Question: I'm attempting to use a jQuery script I've found on
<URL>
on my website to create a lightbox/domwindow popup when a visitor clicks a link.
Unfortunately, it appears the script isn't releasing memory when the user closes the dom window. If the user opens and closes the window several times, it causes the page to slow down dramatically and crash the user's browser.
Here is the jQuery script from the above website:
'''
(function($){
//closeDOMWindow
$.fn.closeDOMWindow = function(settings){
if(!settings){settings={};}
var run = function(passingThis){
if(settings.anchoredClassName){
var $anchorClassName = $('.'+settings.anchoredClassName);
$anchorClassName.fadeOut('fast',function(){
if($.fn.draggable){
$anchorClassName.draggable('destory').trigger("unload").remove();
}else{
$anchorClassName.trigger("unload").remove();
}
});
if(settings.functionCallOnClose) {
settings.functionCallAfterClose();
}
}else{
var $DOMWindowOverlay = $('#DOMWindowOverlay');
var $DOMWindow = $('#DOMWindow');
$DOMWindowOverlay.fadeOut('fast',function(){
$DOMWindowOverlay.trigger('unload').unbind().remove();
});
$DOMWindow.fadeOut('fast',function(){
if($.fn.draggable){
$DOMWindow.draggable("destroy").trigger("unload").remove();
}else{
$DOMWindow.trigger("unload").remove();
}
});
$(window).unbind('scroll.DOMWindow');
$(window).unbind('resize.DOMWindow');
if($.fn.openDOMWindow.isIE6){$('#DOMWindowIE6FixIframe').remove();}
if(settings.functionCallOnClose){settings.functionCallAfterClose();}
}
};
if(settings.eventType){//if used with $().
return this.each(function(index){
$(this).bind(settings.eventType, function(){
run(this);
return false;
});
});
}else{//else called as $.function
run();
}
};
//allow for public call, pass settings
$.closeDOMWindow = function(s){$.fn.closeDOMWindow(s);};
//openDOMWindow
$.fn.openDOMWindow = function(instanceSettings){
var shortcut = $.fn.openDOMWindow;
//default settings combined with callerSettings////////////////////////////////////////////////////////////////////////
shortcut.defaultsSettings = {
anchoredClassName:'',
anchoredSelector:'',
borderColor:'#ccc',
borderSize:'4',
draggable:0,
eventType:null, //click, blur, change, dblclick, error, focus, load, mousedown, mouseout, mouseup etc...
fixedWindowY:100,
functionCallOnOpen:null,
functionCallOnClose:null,
height:500,
loader:0,
loaderHeight:0,
loaderImagePath:'',
loaderWidth:0,
modal:0,
overlay:1,
overlayColor:'#000',
overlayOpacity:'85',
positionLeft:0,
positionTop:0,
positionType:'centered', // centered, anchored, absolute, fixed
width:500,
windowBGColor:'#fff',
windowBGImage:null, // http path
windowHTTPType:'get',
windowPadding:10,
windowSource:'inline', //inline, ajax, iframe
windowSourceID:'',
windowSourceURL:'',
windowSourceAttrURL:'href'
};
var settings = $.extend({}, $.fn.openDOMWindow.defaultsSettings , instanceSettings || {});
//Public functions
shortcut.viewPortHeight = function(){ return self.innerHeight || document.documentElement.clientHeight || document.body.clientHeight;};
shortcut.viewPortWidth = function(){ return self.innerWidth || document.documentElement.clientWidth || document.body.clientWidth;};
shortcut.scrollOffsetHeight = function(){ return self.pageYOffset || document.documentElement.scrollTop || document.body.scrollTop;};
shortcut.scrollOffsetWidth = function(){ return self.pageXOffset || document.documentElement.scrollLeft || document.body.scrollLeft;};
shortcut.isIE6 = typeof document.body.style.maxHeight === "undefined";
//Private Functions/////////////////////////////////////////////////////////////////////////////////////////////////////////
var sizeOverlay = function(){
var $DOMWindowOverlay = $('#DOMWindowOverlay');
if(shortcut.isIE6){//if IE 6
var overlayViewportHeight = document.documentElement.offsetHeight + document.documentElement.scrollTop - 4;
var overlayViewportWidth = document.documentElement.offsetWidth - 21;
$DOMWindowOverlay.css({'height':overlayViewportHeight +'px','width':overlayViewportWidth+'px'});
}else{//else Firefox, safari, opera, IE 7+
$DOMWindowOverlay.css({'height':'100%','width':'100%','position':'fixed'});
}
};
var sizeIE6Iframe = function(){
var overlayViewportHeight = document.documentElement.offsetHeight + document.documentElement.scrollTop - 4;
var overlayViewportWidth = document.documentElement.offsetWidth - 21;
$('#DOMWindowIE6FixIframe').css({'height':overlayViewportHeight +'px','width':overlayViewportWidth+'px'});
};
var centerDOMWindow = function() {
var $DOMWindow = $('#DOMWindow');
if(settings.height + 50 > shortcut.viewPortHeight()){//added 50 to be safe
$DOMWindow.css('left',Math.round(shortcut.viewPortWidth()/2) + shortcut.scrollOffsetWidth() - Math.round(($DOMWindow.outerWidth())/2));
}else{
$DOMWindow.css('left',Math.round(shortcut.viewPortWidth()/2) + shortcut.scrollOffsetWidth() - Math.round(($DOMWindow.outerWidth())/2));
$DOMWindow.css('top',Math.round(shortcut.viewPortHeight()/2) + shortcut.scrollOffsetHeight() - Math.round(($DOMWindow.outerHeight())/2));
}
};
var centerLoader = function() {
var $DOMWindowLoader = $('#DOMWindowLoader');
if(shortcut.isIE6){//if IE 6
$DOMWindowLoader.css({'left':Math.round(shortcut.viewPortWidth()/2) + shortcut.scrollOffsetWidth() - Math.round(($DOMWindowLoader.innerWidth())/2),'position':'absolute'});
$DOMWindowLoader.css({'top':Math.round(shortcut.viewPortHeight()/2) + shortcut.scrollOffsetHeight() - Math.round(($DOMWindowLoader.innerHeight())/2),'position':'absolute'});
}else{
$DOMWindowLoader.css({'left':'50%','top':'50%','position':'fixed'});
}
};
var fixedDOMWindow = function(){
var $DOMWindow = $('#DOMWindow');
$DOMWindow.css('left', settings.positionLeft + shortcut.scrollOffsetWidth());
$DOMWindow.css('top', + settings.positionTop + shortcut.scrollOffsetHeight());
};
var showDOMWindow = function(instance){
if(arguments[0]){
$('.'+instance+' #DOMWindowLoader').remove();
$('.'+instance+' #DOMWindowContent').fadeIn('fast',function(){if(settings.functionCallOnOpen){settings.functionCallOnOpen();}});
$('.'+instance+ '.closeDOMWindow').click(function(){
$.closeDOMWindow();
return false;
});
}else{
$('#DOMWindowLoader').remove();
$('#DOMWindow').fadeIn('fast',function(){if(settings.functionCallOnOpen){settings.functionCallOnOpen();}});
$('#DOMWindow .closeDOMWindow').click(function(){
$.closeDOMWindow();
return false;
});
}
};
var urlQueryToObject = function(s){
var query = {};
s.replace(/b([^&=]*)=([^&=]*)b/g, function (m, a, d) {
if (typeof query[a] != 'undefined') {
query[a] += ',' + d;
} else {
query[a] = d;
}
});
return query;
};
//Run Routine ///////////////////////////////////////////////////////////////////////////////////////////////////////////////
var run = function(passingThis){
//get values from element clicked, or assume its passed as an option
settings.windowSourceID = $(passingThis).attr('href') || settings.windowSourceID;
settings.windowSourceURL = $(passingThis).attr(settings.windowSourceAttrURL) || settings.windowSourceURL;
settings.windowBGImage = settings.windowBGImage ? 'background-image:url('+settings.windowBGImage+')' : '';
var urlOnly, urlQueryObject;
if(settings.positionType == 'anchored'){//anchored DOM window
var anchoredPositions = $(settings.anchoredSelector).position();
var anchoredPositionX = anchoredPositions.left + settings.positionLeft;
var anchoredPositionY = anchoredPositions.top + settings.positionTop;
$('body').append('<div class="'+settings.anchoredClassName+'" style="'+settings.windowBGImage+';background-repeat:no-repeat;padding:'+settings.windowPadding+'px;overflow:auto;position:absolute;top:'+anchoredPositionY+'px;left:'+anchoredPositionX+'px;height:'+settings.height+'px;width:'+settings.width+'px;background-color:'+settings.windowBGColor+';border:'+settings.borderSize+'px solid '+settings.borderColor+';z-index:10001"><div id="DOMWindowContent" style="display:none"></div></div>');
//loader
if(settings.loader && settings.loaderImagePath !== ''){
$('.'+settings.anchoredClassName).append('<div id="DOMWindowLoader" style="width:'+settings.loaderWidth+'px;height:'+settings.loaderHeight+'px;"><img src="'+settings.loaderImagePath+'" /></div>');
}
if($.fn.draggable){
if(settings.draggable){$('.' + settings.anchoredClassName).draggable({cursor:'move'});}
}
switch(settings.windowSource){
case 'inline'://////////////////////////////// inline //////////////////////////////////////////
$('.' + settings.anchoredClassName+" #DOMWindowContent").append($(settings.windowSourceID).children());
$('.' + settings.anchoredClassName).unload(function(){// move elements back when you're finished
$('.' + settings.windowSourceID).append( $('.' + settings.anchoredClassName+" #DOMWindowContent").children());
});
showDOMWindow(settings.anchoredClassName);
break;
case 'iframe'://////////////////////////////// iframe //////////////////////////////////////////
$('.' + settings.anchoredClassName+" #DOMWindowContent").append('<iframe frameborder="0" hspace="0" wspace="0" src="'+settings.windowSourceURL+'" name="DOMWindowIframe'+Math.round(Math.random()*1000)+'" style="width:100%;height:100%;border:none;background-color:#fff;" class="'+settings.anchoredClassName+'Iframe" ></iframe>');
$('.'+settings.anchoredClassName+'Iframe').load(showDOMWindow(settings.anchoredClassName));
break;
case 'ajax'://////////////////////////////// ajax //////////////////////////////////////////
if(settings.windowHTTPType == 'post'){
if(settings.windowSourceURL.indexOf("?") !== -1){//has a query string
urlOnly = settings.windowSourceURL.substr(0, settings.windowSourceURL.indexOf("?"));
urlQueryObject = urlQueryToObject(settings.windowSourceURL);
}else{
urlOnly = settings.windowSourceURL;
urlQueryObject = {};
}
$('.' + settings.anchoredClassName+" #DOMWindowContent").load(urlOnly,urlQueryObject,function(){
showDOMWindow(settings.anchoredClassName);
});
}else{
if(settings.windowSourceURL.indexOf("?") == -1){ //no query string, so add one
settings.windowSourceURL += '?';
}
$('.' + settings.anchoredClassName+" #DOMWindowContent").load(
settings.windowSourceURL + '&random=' + (new Date().getTime()),function(){
showDOMWindow(settings.anchoredClassName);
});
}
break;
}
}else{//centered, fixed, absolute DOM window
//overlay & modal
if(settings.overlay){
$('body').append('<div id="DOMWindowOverlay" style="z-index:10000;display:none;position:absolute;top:0;left:0;background-color:'+settings.overlayColor+';filter:alpha(opacity='+settings.overlayOpacity+');-moz-opacity: 0.'+settings.overlayOpacity+';opacity: 0.'+settings.overlayOpacity+';"></div>');
if(shortcut.isIE6){//if IE 6
$('body').append('<iframe id="DOMWindowIE6FixIframe" src="blank.html" style="width:100%;height:100%;z-index:9999;position:absolute;top:0;left:0;filter:alpha(opacity=0);"></iframe>');
sizeIE6Iframe();
}
sizeOverlay();
var $DOMWindowOverlay = $('#DOMWindowOverlay');
$DOMWindowOverlay.fadeIn('fast');
if(!settings.modal){$DOMWindowOverlay.click(function(){$.closeDOMWindow();});}
}
//loader
if(settings.loader && settings.loaderImagePath !== ''){
$('body').append('<div id="DOMWindowLoader" style="z-index:10002;width:'+settings.loaderWidth+'px;height:'+settings.loaderHeight+'px;"><img src="'+settings.loaderImagePath+'" /></div>');
centerLoader();
}
//add DOMwindow
$('body').append('<div id="DOMWindow" style="background-repeat:no-repeat;'+settings.windowBGImage+';overflow:auto;padding:'+settings.windowPadding+'px;display:none;height:'+settings.height+'px;width:'+settings.width+'px;background-color:'+settings.windowBGColor+';border:'+settings.borderSize+'px solid '+settings.borderColor+'; position:absolute;z-index:10001"></div>');
var $DOMWindow = $('#DOMWindow');
//centered, absolute, or fixed
switch(settings.positionType){
case 'centered':
centerDOMWindow();
if(settings.height + 50 > shortcut.viewPortHeight()){//added 50 to be safe
$DOMWindow.css('top', (settings.fixedWindowY + shortcut.scrollOffsetHeight()) + 'px');
}
break;
case 'absolute':
$DOMWindow.css({'top':(settings.positionTop+shortcut.scrollOffsetHeight())+'px','left':(settings.positionLeft+shortcut.scrollOffsetWidth())+'px'});
if($.fn.draggable){
if(settings.draggable){$DOMWindow.draggable({cursor:'move'});}
}
break;
case 'fixed':
fixedDOMWindow();
break;
case 'anchoredSingleWindow':
var anchoredPositions = $(settings.anchoredSelector).position();
var anchoredPositionX = anchoredPositions.left + settings.positionLeft;
var anchoredPositionY = anchoredPositions.top + settings.positionTop;
$DOMWindow.css({'top':anchoredPositionY + 'px','left':anchoredPositionX+'px'});
break;
}
$(window).bind('scroll.DOMWindow',function(){
if(settings.overlay){sizeOverlay();}
if(shortcut.isIE6){sizeIE6Iframe();}
if(settings.positionType == 'centered'){centerDOMWindow();}
if(settings.positionType == 'fixed'){fixedDOMWindow();}
});
$(window).bind('resize.DOMWindow',function(){
if(shortcut.isIE6){sizeIE6Iframe();}
if(settings.overlay){sizeOverlay();}
if(settings.positionType == 'centered'){centerDOMWindow();}
});
switch(settings.windowSource){
case 'inline'://////////////////////////////// inline //////////////////////////////////////////
$DOMWindow.append($(settings.windowSourceID).children());
$DOMWindow.unload(function(){// move elements back when you're finished
$(settings.windowSourceID).append($DOMWindow.children());
});
showDOMWindow();
break;
case 'iframe'://////////////////////////////// iframe //////////////////////////////////////////
$DOMWindow.append('<iframe frameborder="0" hspace="0" wspace="0" src="'+settings.windowSourceURL+'" name="DOMWindowIframe'+Math.round(Math.random()*1000)+'" style="width:100%;height:100%;border:none;background-color:#fff;" id="DOMWindowIframe" ></iframe>');
$('#DOMWindowIframe').load(showDOMWindow());
break;
case 'ajax'://////////////////////////////// ajax //////////////////////////////////////////
if(settings.windowHTTPType == 'post'){
if(settings.windowSourceURL.indexOf("?") !== -1){//has a query string
urlOnly = settings.windowSourceURL.substr(0, settings.windowSourceURL.indexOf("?"));
urlQueryObject = urlQueryToObject(settings.windowSourceURL);
}else{
urlOnly = settings.windowSourceURL;
urlQueryObject = {};
}
$DOMWindow.load(urlOnly,urlQueryObject,function(){
showDOMWindow();
});
}else{
if(settings.windowSourceURL.indexOf("?") == -1){ //no query string, so add one
settings.windowSourceURL += '?';
}
$DOMWindow.load(
settings.windowSourceURL + '&random=' + (new Date().getTime()),function(){
showDOMWindow();
});
}
break;
}
}//end if anchored, or absolute, fixed, centered
};//end run()
if(settings.eventType){//if used with $().
return this.each(function(index){
$(this).bind(settings.eventType,function(){
run(this);
return false;
});
});
}else{//else called as $.function
run();
}
};//end function openDOMWindow
//allow for public call, pass settings
$.openDOMWindow = function(s){$.fn.openDOMWindow(s);};
})(jQuery);
'''
And here is the hyperlink tag from my HTML that opens up the light box.
'''
<a href="/php/ajax/edit_map_pin.htm?mAddressBox0=FALSE&mPin_ID=foo" class="AjaxDOMWindow">Change Icon</a>
'''
Here is a screenshot from siege detailing the memory step increase every time the user opens and closes the DOM window from that link. Any help is greatly appreciated. Thanks!

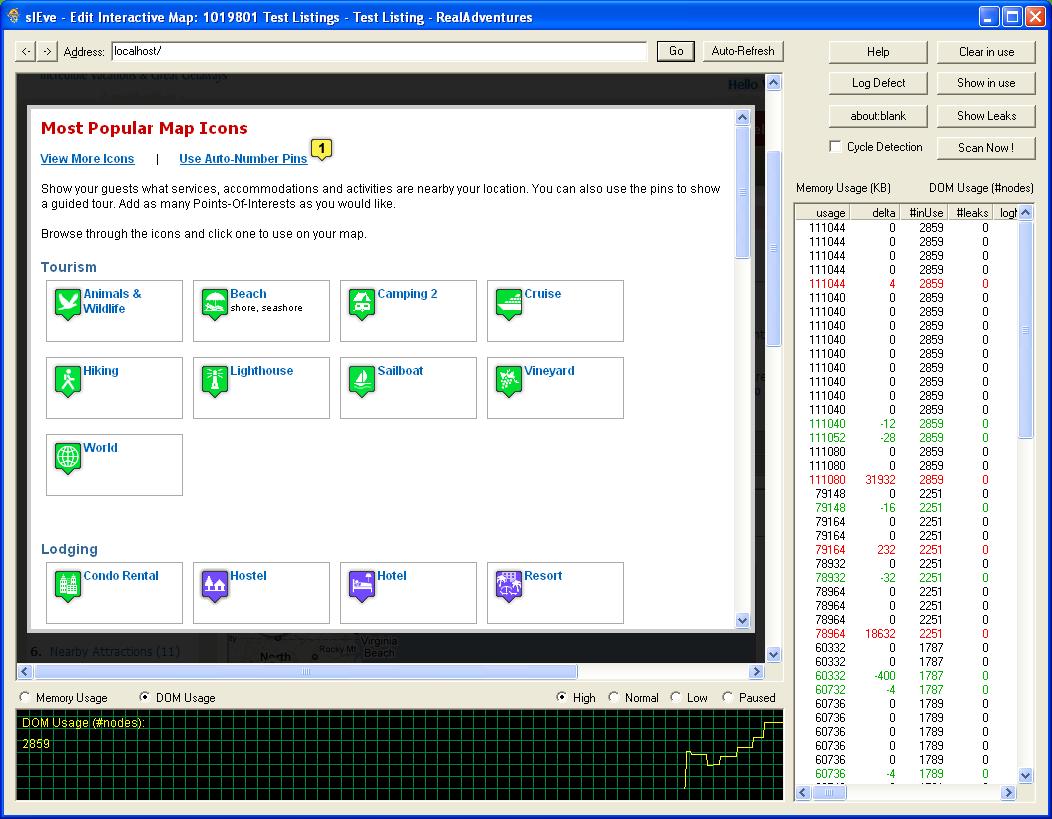
Answer: The problem is, that remove() removes nodes from the document-tree, but they still are available(for example you can use them again and put them back to the document).
In MSIE you can set the outerHTML-property of nodes to an empty string to really delete them, in other browsers I'm not sure how. You may have a look at this: <URL> .
The author uses there the delete-statement, but I'm not sure if it really deletes the nodes.